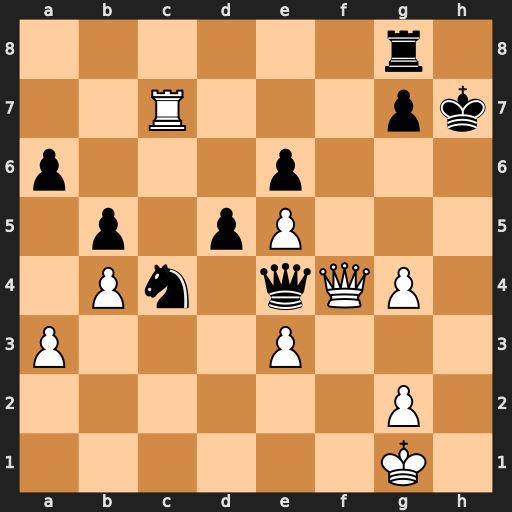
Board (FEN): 6r1/2R3pk/p3p3/1p1pP3/1Pn1qQP1/P3P3/6P1/6K1
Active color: w
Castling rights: -
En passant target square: -
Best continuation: Qh2+ Kg6 Qh5#